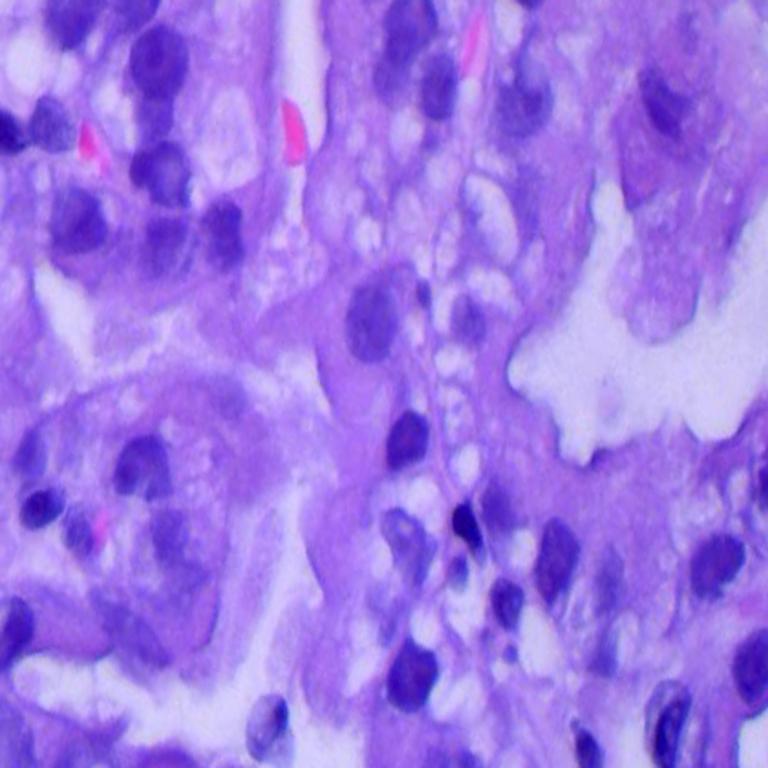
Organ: lung
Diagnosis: adenocarcinomas